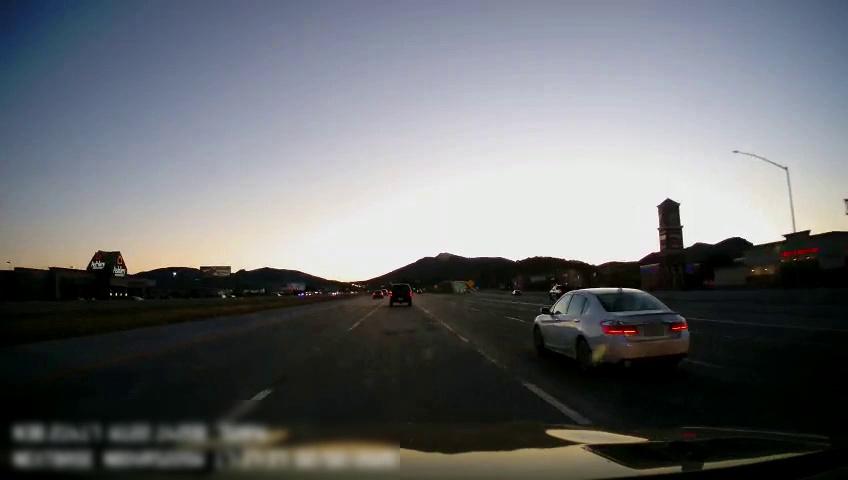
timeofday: Dusk/Dawn/Twilight
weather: Sunny
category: Drivable Space
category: Vehicles | Car
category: Vehicles | Car
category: Vehicles | Car
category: Vehicles | Car
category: Vehicles | SUV
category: Vehicles | Car
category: Lanes | Alternate Lane
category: Lanes | Current Lane
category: Lanes | Current Lane
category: Lanes | Alternate Lane
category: Lanes | Alternate Lane
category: Lanes | Alternate Lane